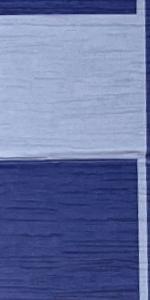
Label: Empty